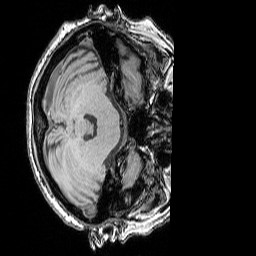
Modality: T1w
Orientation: axial
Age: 67
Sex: female
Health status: ill
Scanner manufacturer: siemens
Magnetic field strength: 3 T
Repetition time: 1.75 s
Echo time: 0.00418 s